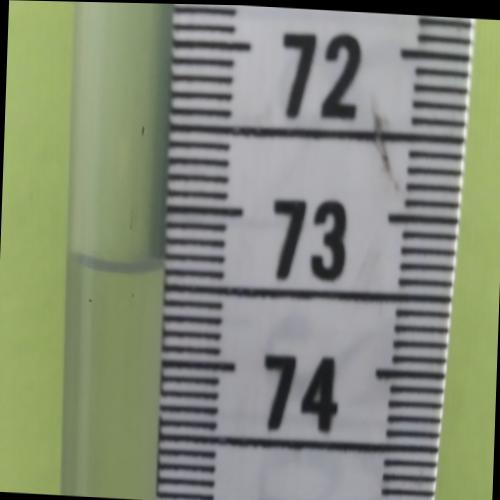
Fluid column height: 73.4 cm